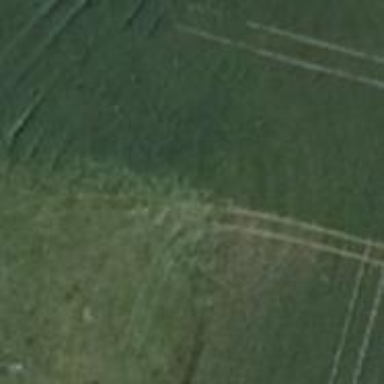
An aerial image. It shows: Grass track with Grade 4 tracktype.